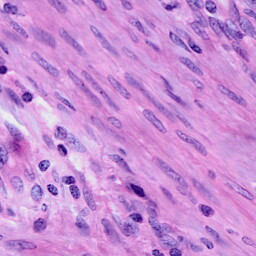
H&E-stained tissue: Cervix